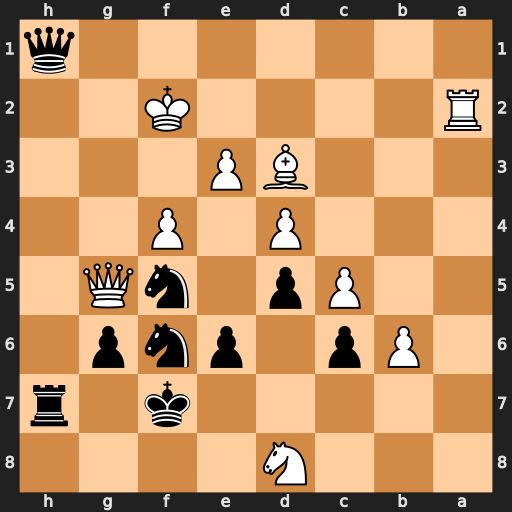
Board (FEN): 3N4/5k1r/1Pp1pnp1/2Pp1nQ1/3P1P2/3BP3/R4K2/7q
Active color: b
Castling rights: -
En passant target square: -
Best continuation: Kg8 Qxg6+ Rg7